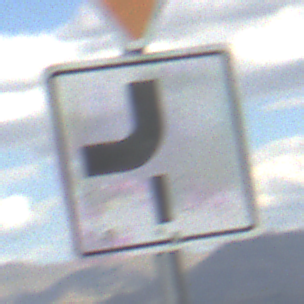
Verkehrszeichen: VerlaufVorfahrtsstrasse7
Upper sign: VorfahrtGewaehren
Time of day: Midday
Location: Outdoor (Nature)
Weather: PartlyCloudy
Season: NotSpecified
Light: Natural